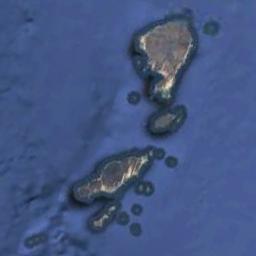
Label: island